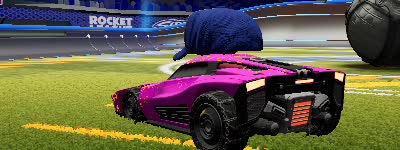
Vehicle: breakout